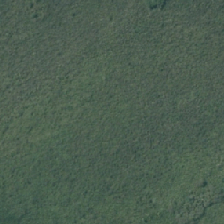
Land cover: herbaceous_freshwater_vege